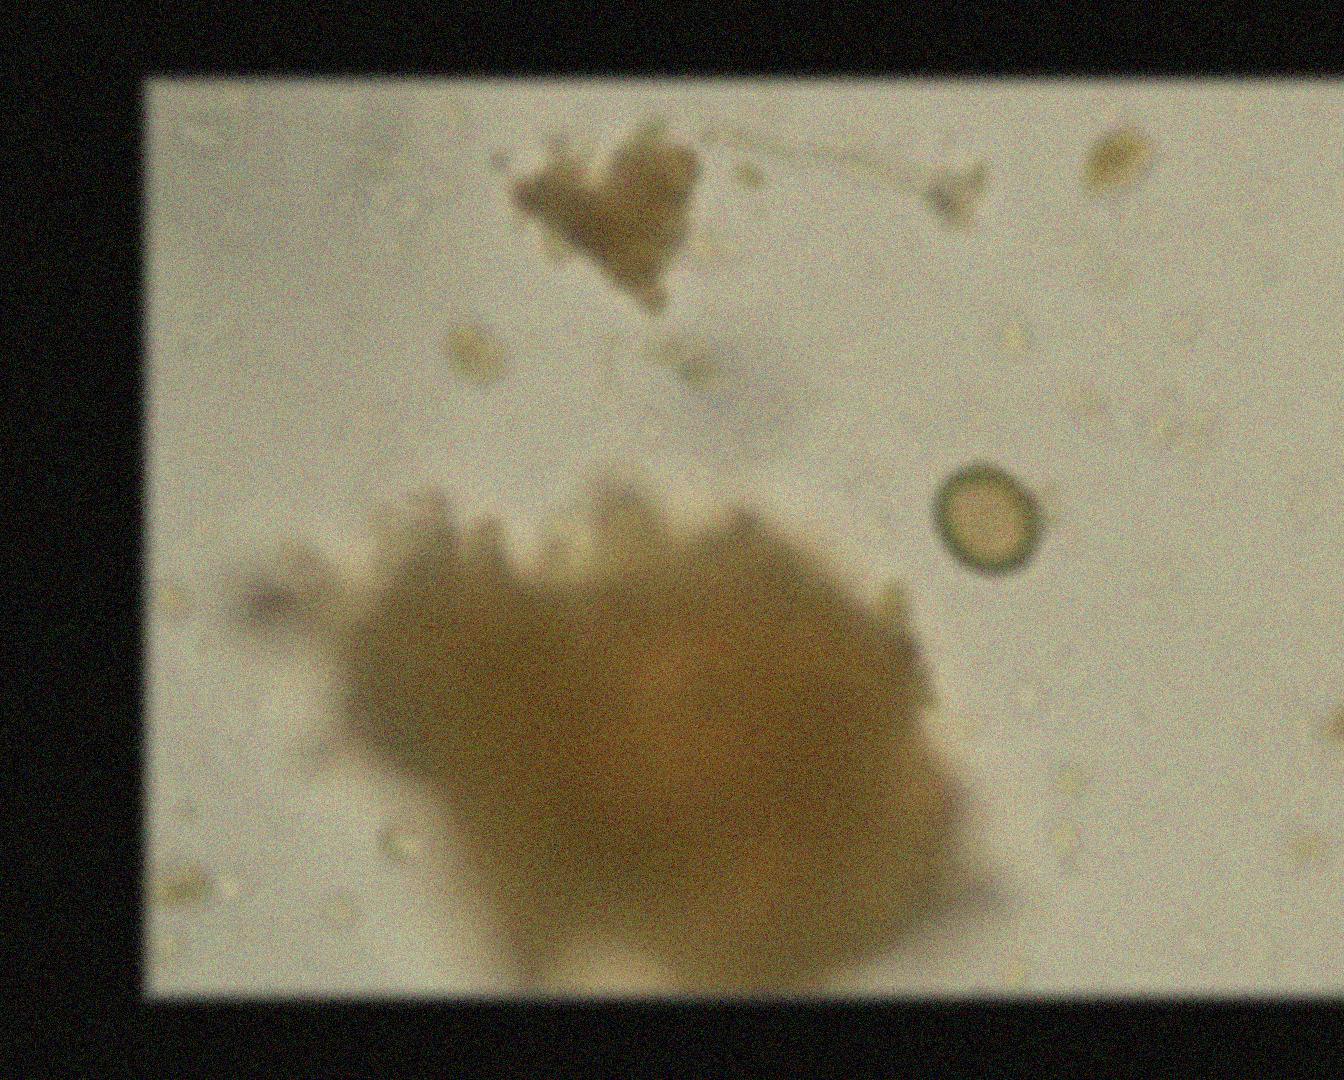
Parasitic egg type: Taenia spp. egg